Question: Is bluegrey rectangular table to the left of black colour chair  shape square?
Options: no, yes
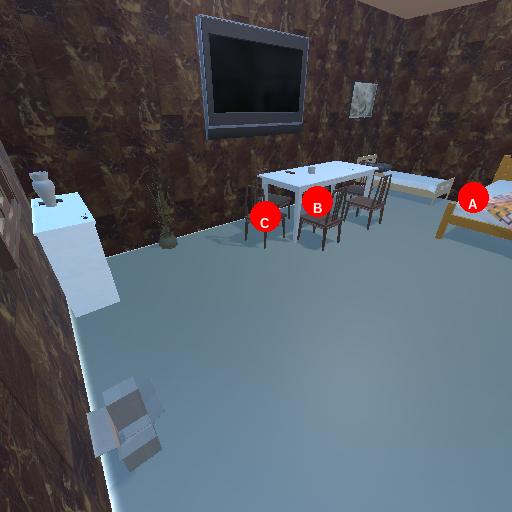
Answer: no